Question: I'm developing a web community in and started to have doubts about using to provide useful widgets around the views when needed.
For example, I've wrote a which searches the data inside specific input text, asks to my database and get the results handled with events.
Basically the plugin is perfect for simple applications but it's basically useless for a community where I use it almost in all the views and every time handling it with different events and methods, making it with huge event declarations and very annoying to be debugged.
I thougt to solve the problem by using from the widget and add the possibility specific for the , but how can i do that?
this is the situation i thought

The Green area of the image is where I'm not sure, where I should put the default events to be retrived every time i need them? After known that then, in the view, I could add some event to the widget to be more easy to use.
For widget I intend every kind of html portion is loaded via javascript and is interactive, maybe an input search which retrieves a list of results or something like that.
My question is how can I set default events in runtime to the widget without copy and paste every time?
And my second question is, how can I add to them specific events for the view only?
Some tutorial somewhere online would be also nice.
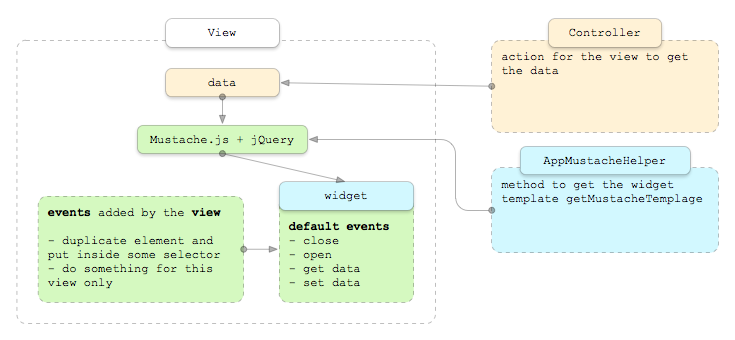
Answer: My answer requires backbone.js so I am not sure if this will help you.
You could separate your widget into a wrapper and the real widget.
The wrapper could handle events like your close event:
'''
var WidgetWrapper = Backbone.View.extend({
tagName: 'div',
// This should be a mustache template:
template: '<a class="close" href="#">close</a><div class="content"></div>',
events: {
'.close click': 'close',
'.open click' : 'open'
},
close: {
this.$el.hide();
},
open: {
alert('I am open');
}
render: {
this.$el.html(Mustache.to_html(view.template, view.model.toJSON());
}
});
'''
The real widget could render itself inside the wrapper widget and both views could interact with the data model ('this.model').
'''
var SpecialWidget = Backbone.View.extend({
tagName: 'div',
// This should also be a mustache template:
template: '<input> <a href="#" clas="open">open</a>',
events: {
'input change': 'edit'
},
render: function() {
if(!this.wrapper) {
this.wrapper = new WidgetWrapper();
}
// Hand over the model to the wrapper
this.wrapper = this.model;
// Render the wrapper
this.wrapper.render();
// Insert the widget content inside the wrapper
this.$el.empty().append(this.wrapper.$el);
this.$(".content").html(Mustache.to_html(view.template, view.model.toJSON());
},
edit: function() {
alert("Changed");
},
});
'''
This would allow you to separate your events.
You could also do it the other way round and use a wrapper with a sub view.